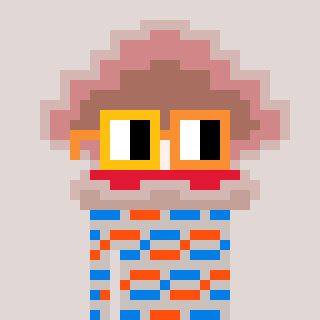
a pixel art character with square yellow and orange glasses, a oyster-shaped head and a foggrey-colored body on a warm background